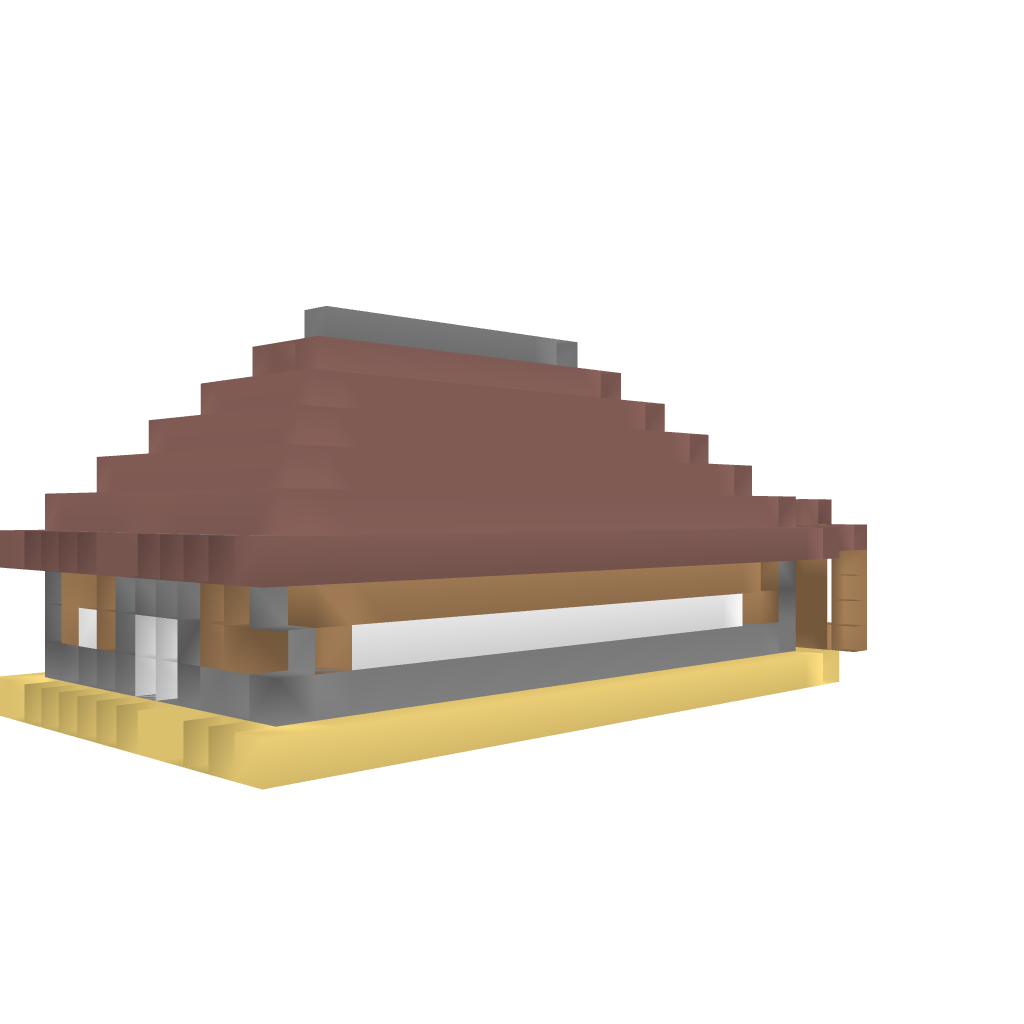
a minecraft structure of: Beach House with Carmine good quality